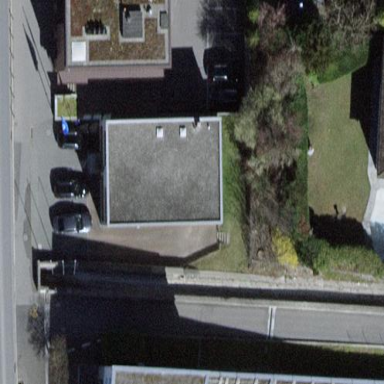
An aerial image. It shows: Office building with flat roof.